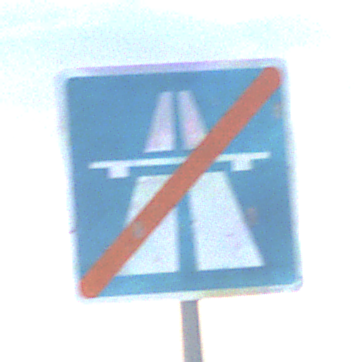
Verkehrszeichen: EndeAutbahn
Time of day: SunriseSunset
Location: Outdoor (Nature)
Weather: PartlyCloudy
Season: NotSpecified
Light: Natural